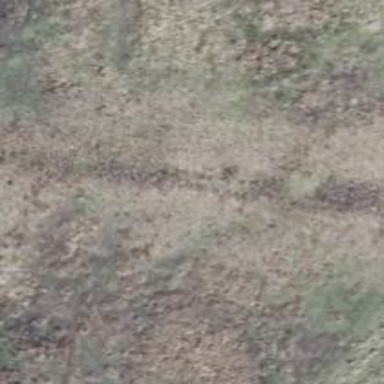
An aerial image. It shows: Row of trees in natural setting.